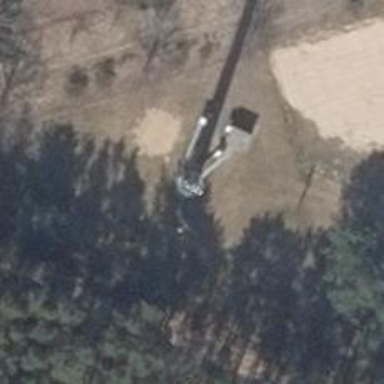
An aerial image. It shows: Mast tower used for communication.